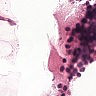
Metastatic tissue present: no